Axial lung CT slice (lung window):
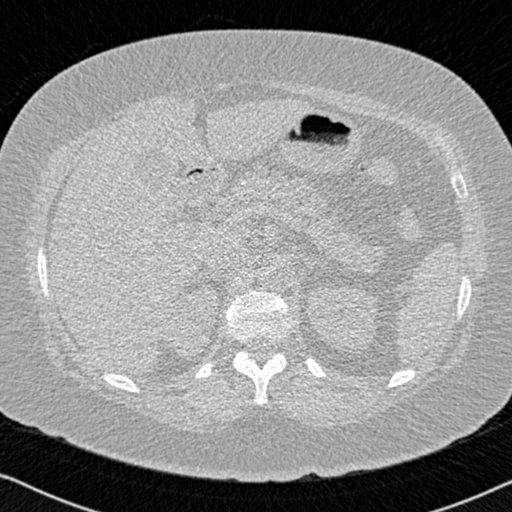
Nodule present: no